Interaction volume radius: 10 \u00c5
Interaction volume height: 15 \u00c5
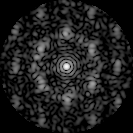
Disorder parameter: 0.6883